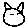
Label: cat